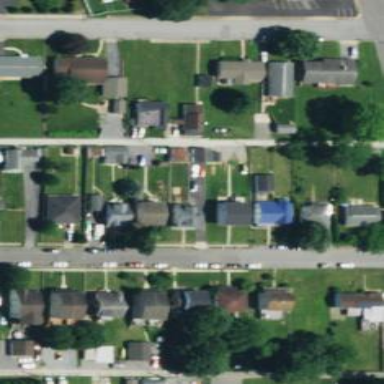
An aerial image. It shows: Alley classified as service road.